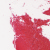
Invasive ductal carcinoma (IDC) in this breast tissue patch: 0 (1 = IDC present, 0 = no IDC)